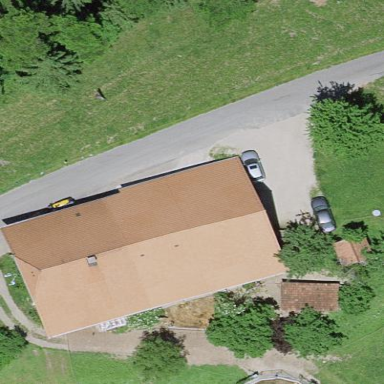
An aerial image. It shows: Farm building.